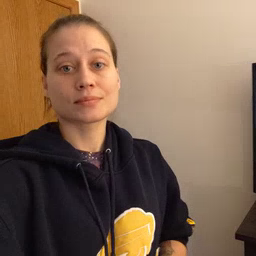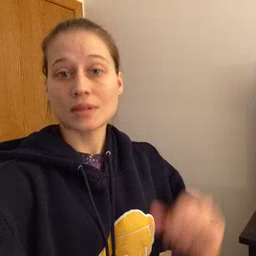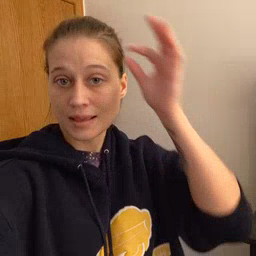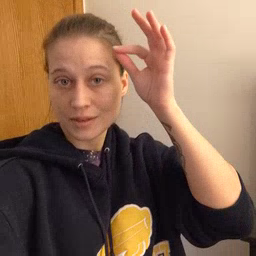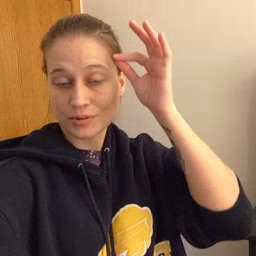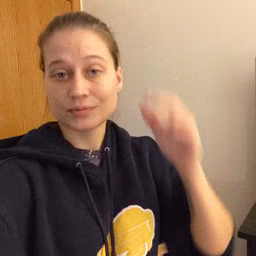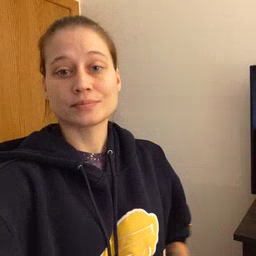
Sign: hair